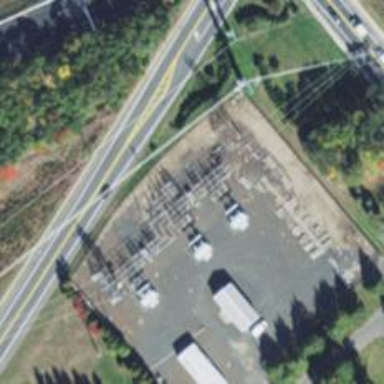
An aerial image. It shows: Switch for power supply.